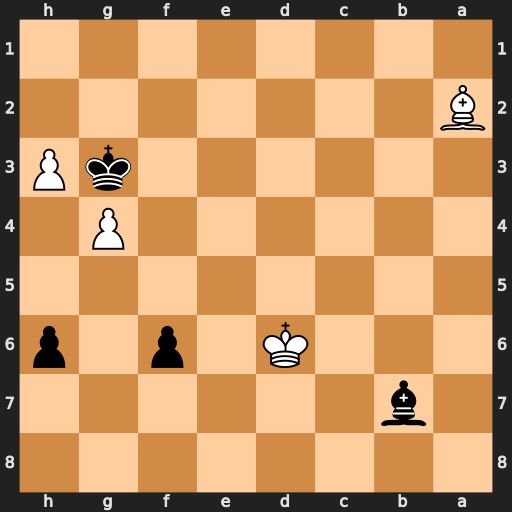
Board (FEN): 8/1b6/3K1p1p/8/6P1/6kP/B7/8
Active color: b
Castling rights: -
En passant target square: -
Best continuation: Kxh3 g5 fxg5